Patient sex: F
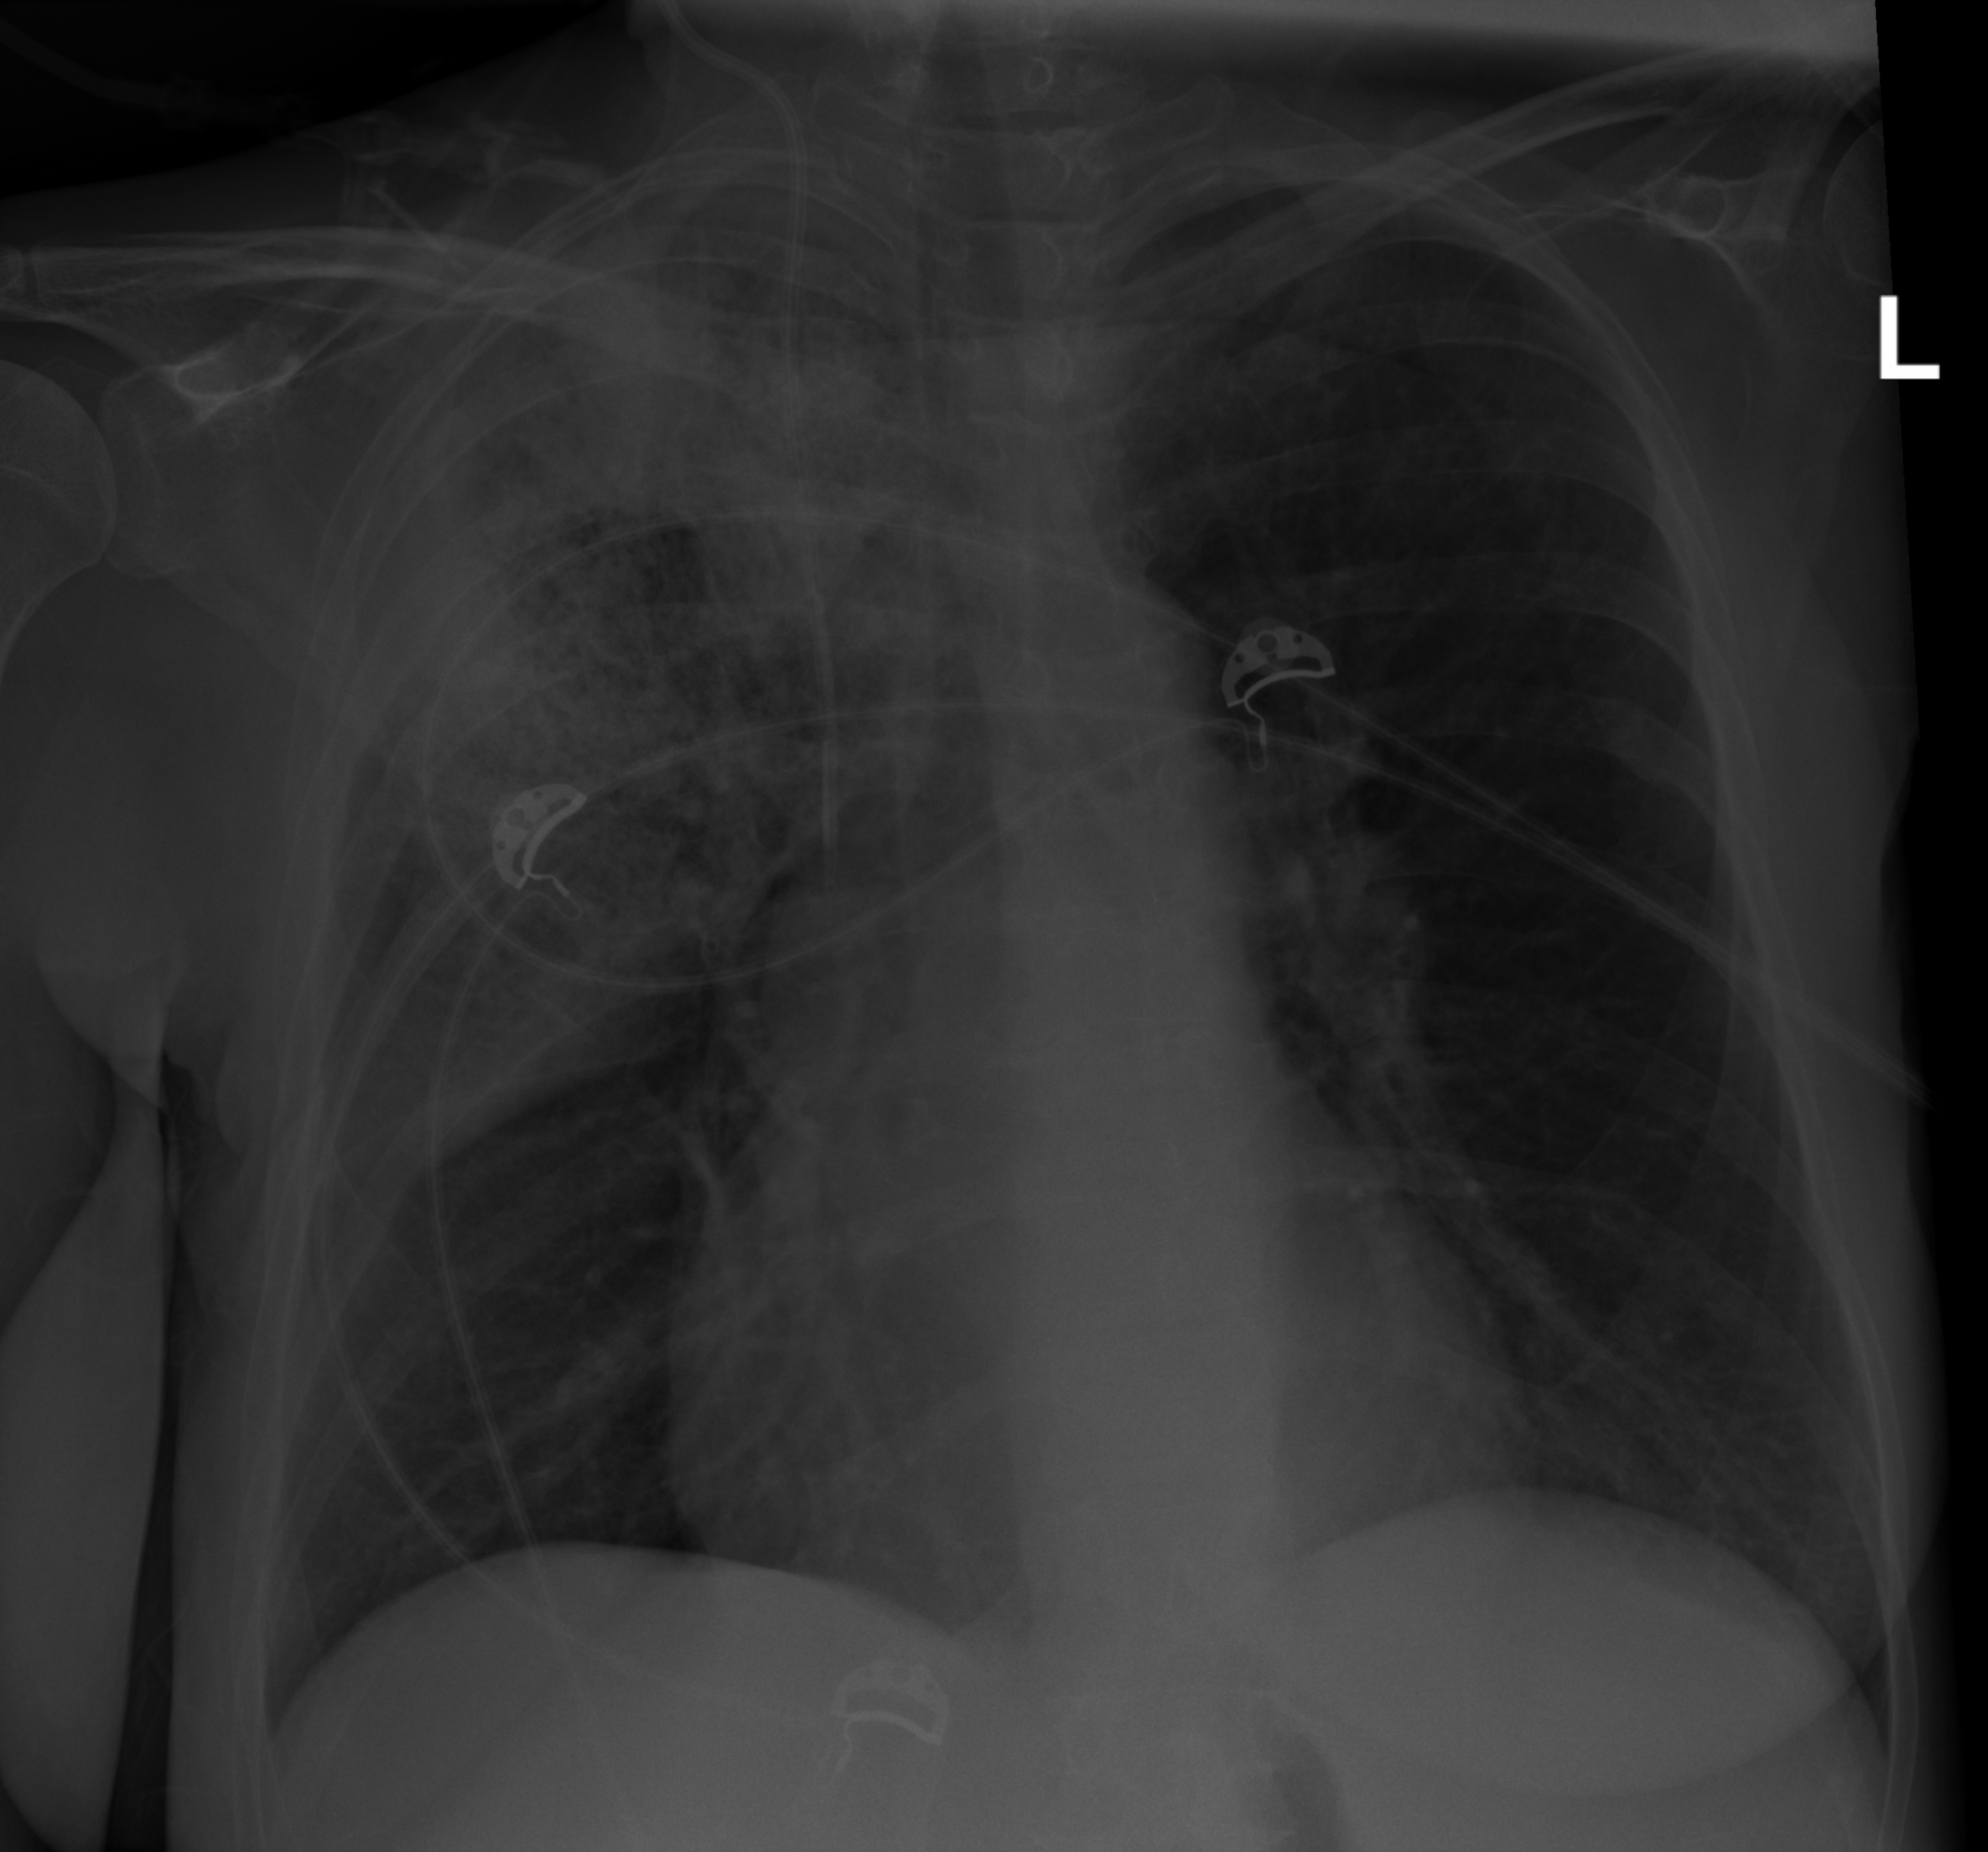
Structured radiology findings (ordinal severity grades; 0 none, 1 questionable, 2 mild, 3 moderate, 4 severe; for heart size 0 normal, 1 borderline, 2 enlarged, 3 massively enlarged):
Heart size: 0
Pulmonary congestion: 0
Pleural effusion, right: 0
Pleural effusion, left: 0
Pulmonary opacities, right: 3
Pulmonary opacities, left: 0
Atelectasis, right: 3
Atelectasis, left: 0